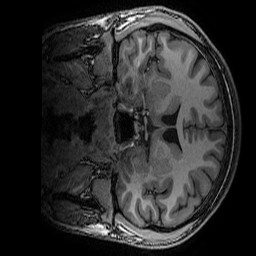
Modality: T1w
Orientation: coronal
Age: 21
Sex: male
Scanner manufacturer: ge
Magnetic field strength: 3 T
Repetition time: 0.007 s
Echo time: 0.00342 s